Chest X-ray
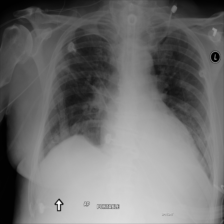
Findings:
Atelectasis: negative
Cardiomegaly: negative
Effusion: negative
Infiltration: positive
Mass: negative
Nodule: negative
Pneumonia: negative
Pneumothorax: negative
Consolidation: negative
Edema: negative
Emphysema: negative
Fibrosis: negative
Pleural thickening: negative
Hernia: negative